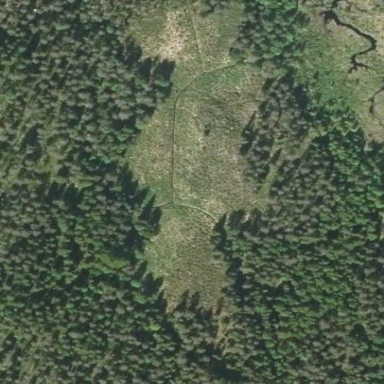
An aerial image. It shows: Needle-leaved woodland.